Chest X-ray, PA view. Patient: 23 years old, sex F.
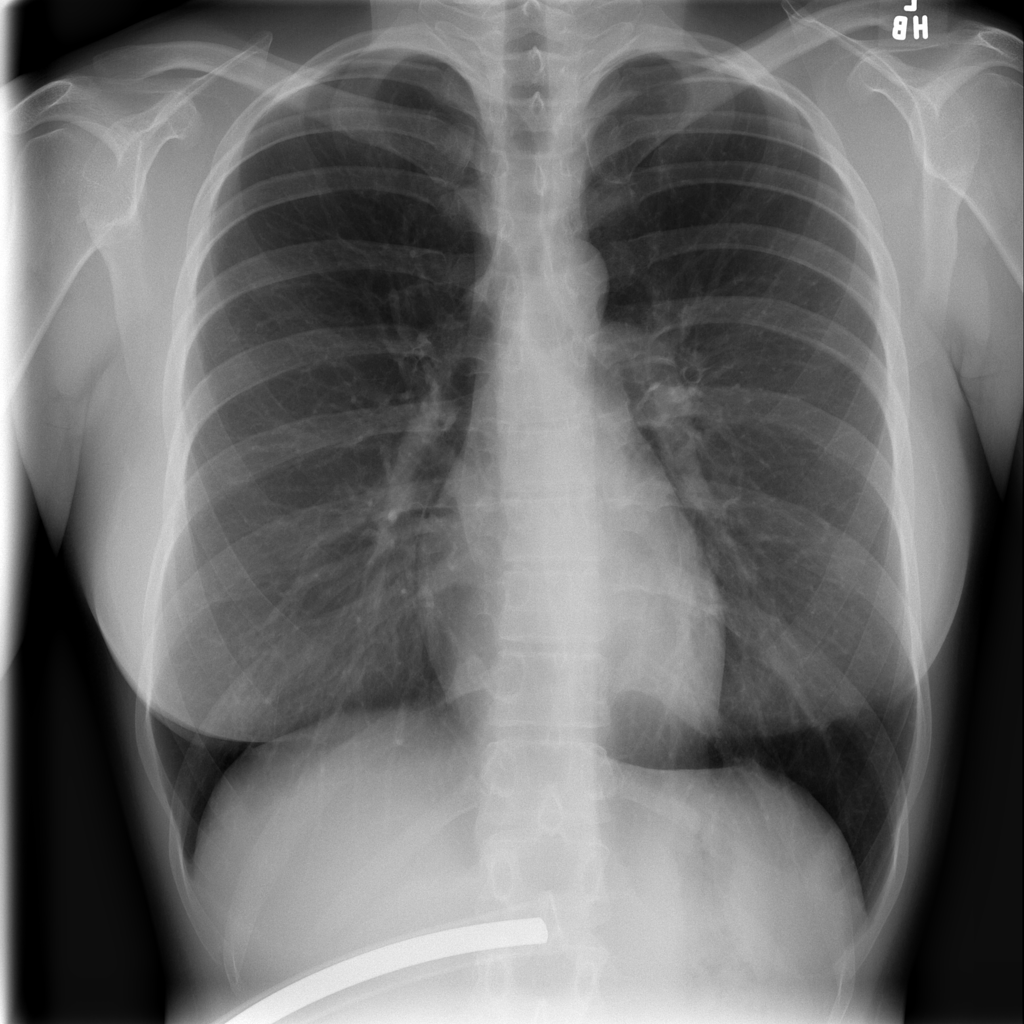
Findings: No Finding